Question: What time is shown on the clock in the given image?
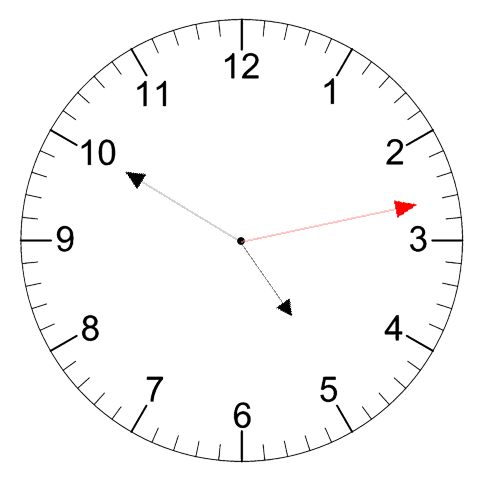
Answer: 04:50:13